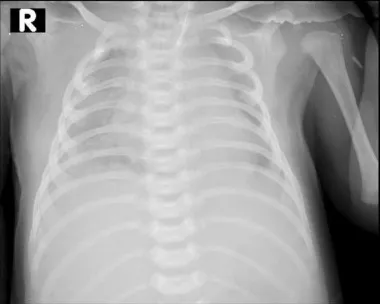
Chest X-ray P view) shows the decreased volume of the lung. And fracture of the posterior of the 6th left ribe due to labor dystocia (white arrow).
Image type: radiology (x_ray)